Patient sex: F
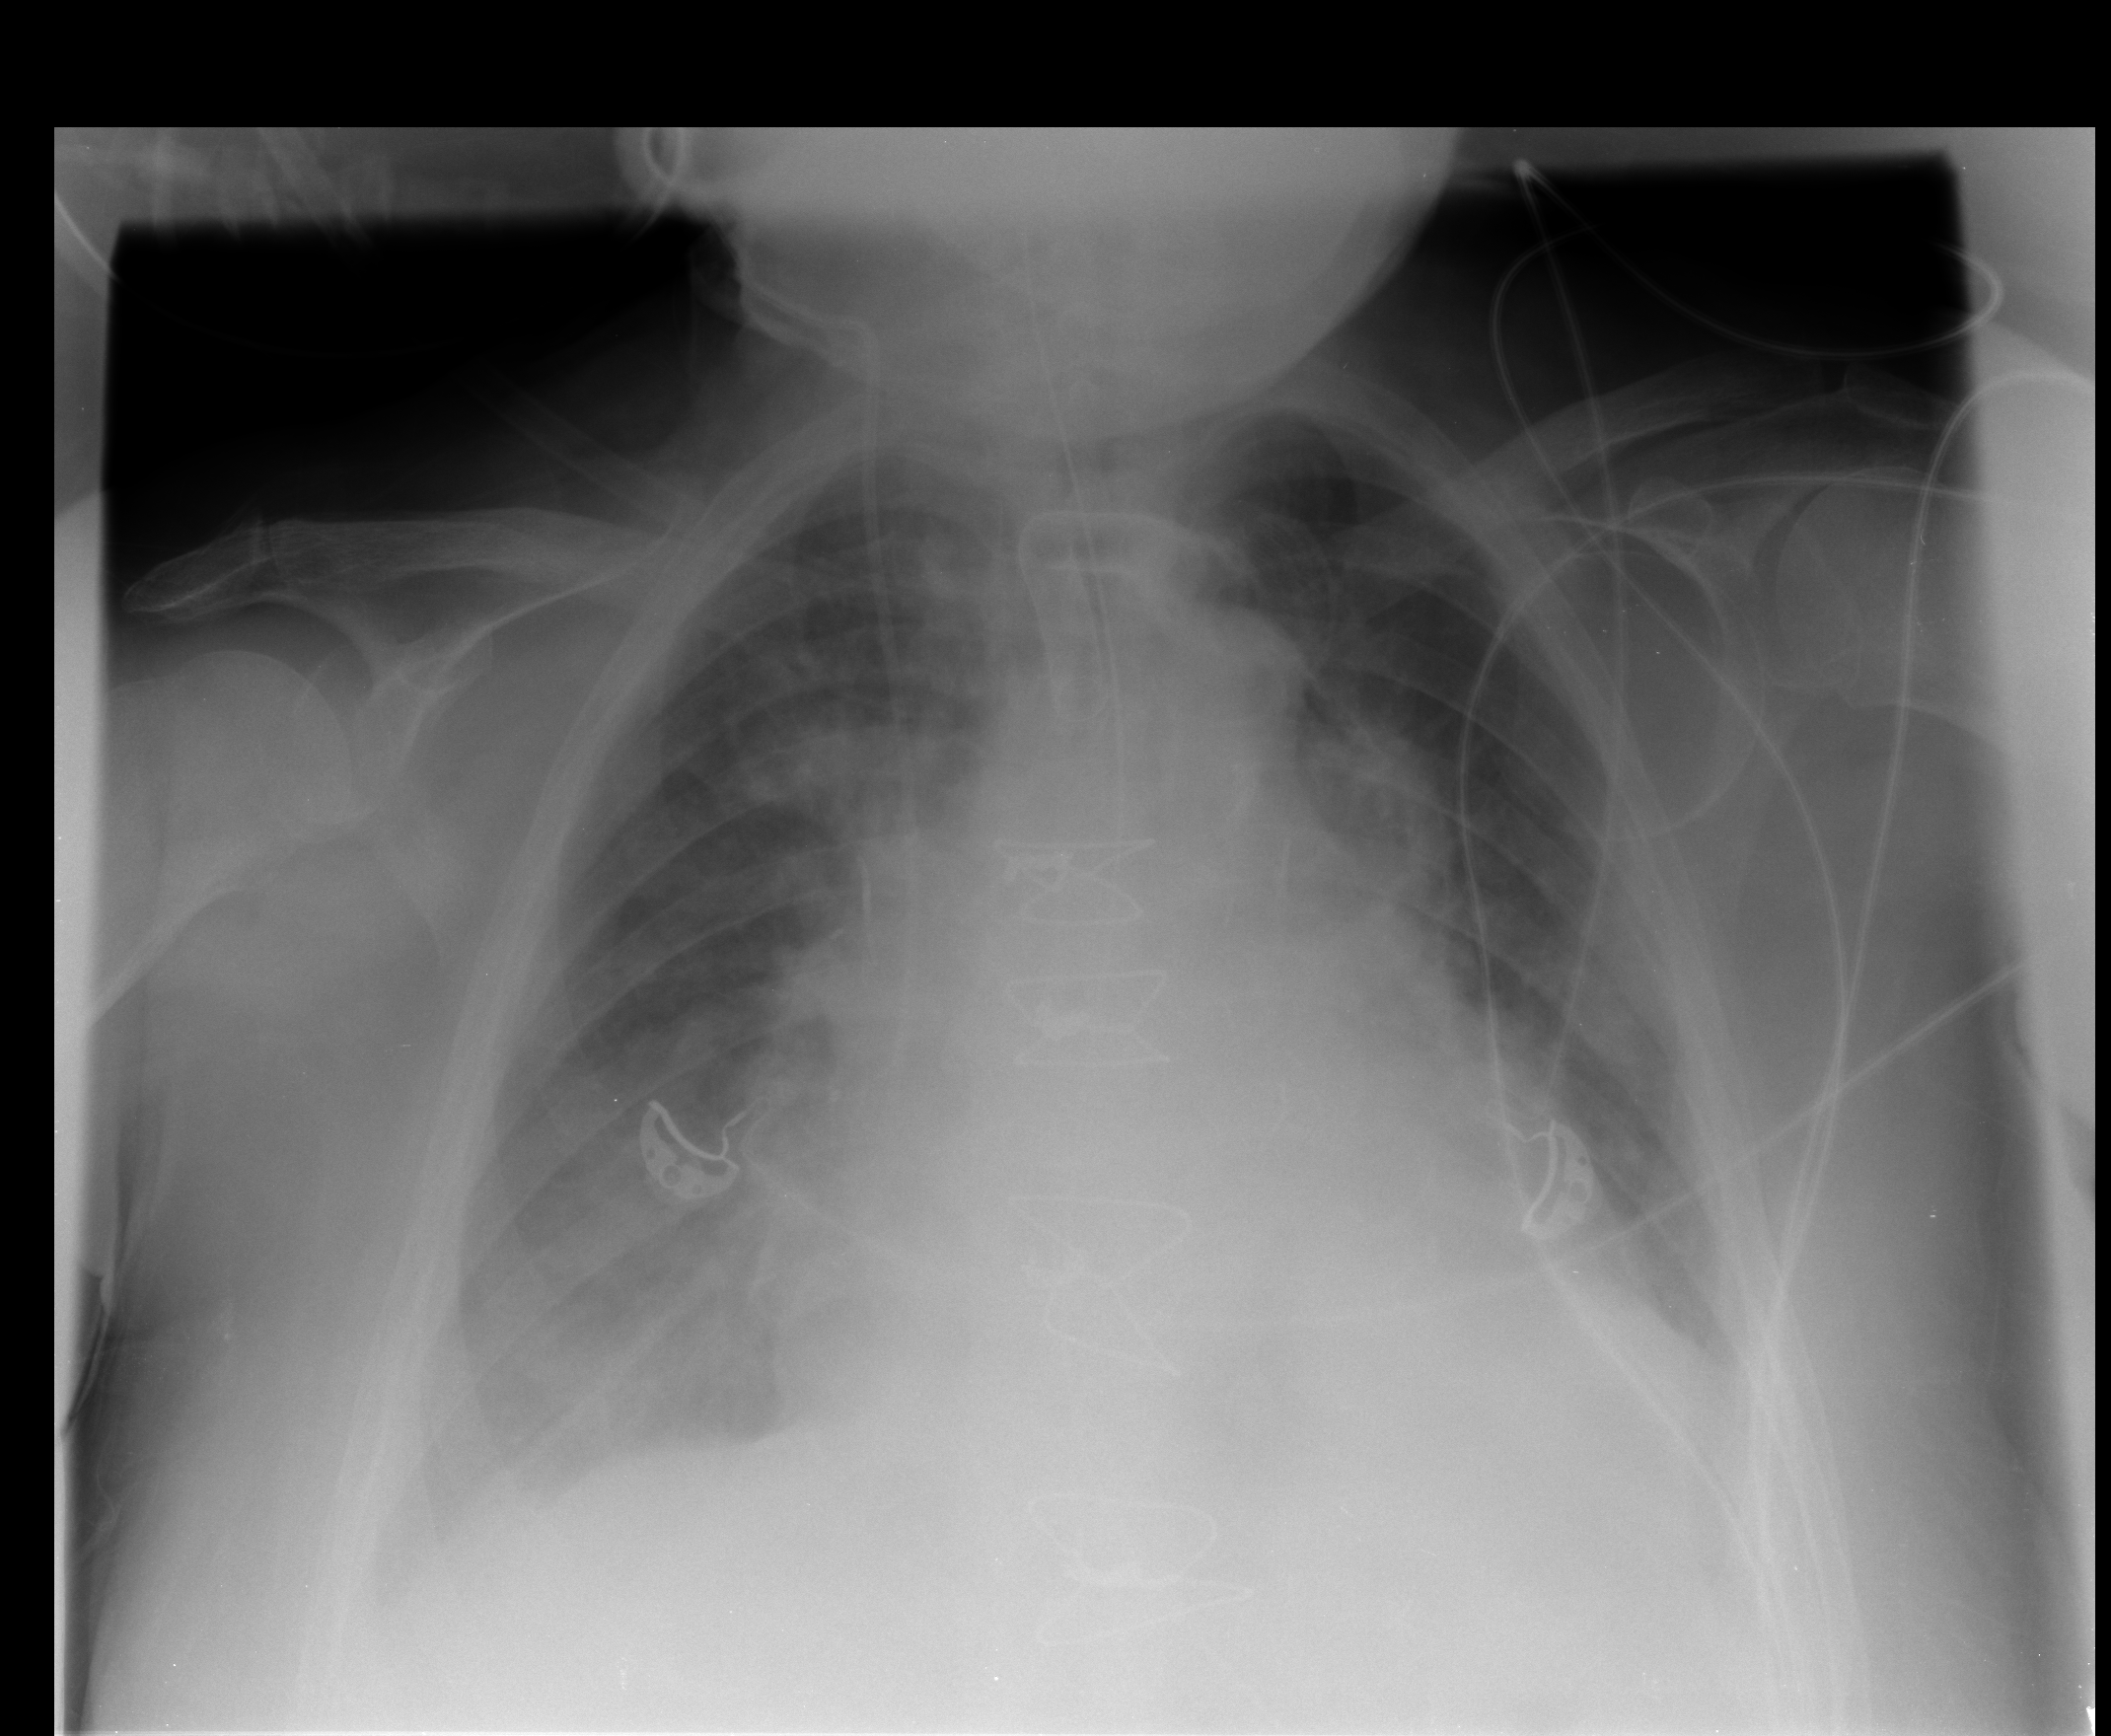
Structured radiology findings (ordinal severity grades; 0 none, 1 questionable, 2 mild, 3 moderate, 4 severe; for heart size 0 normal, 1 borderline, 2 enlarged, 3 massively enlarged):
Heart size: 2
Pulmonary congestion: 3
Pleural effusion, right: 2
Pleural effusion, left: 2
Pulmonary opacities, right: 0
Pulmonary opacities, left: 0
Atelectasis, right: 2
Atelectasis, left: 2